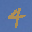
Label: 4